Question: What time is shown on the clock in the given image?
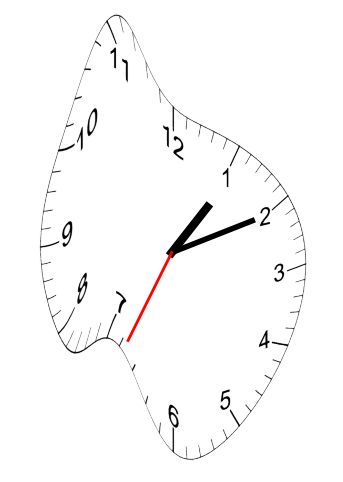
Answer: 01:10:34